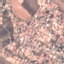
Label: Residential